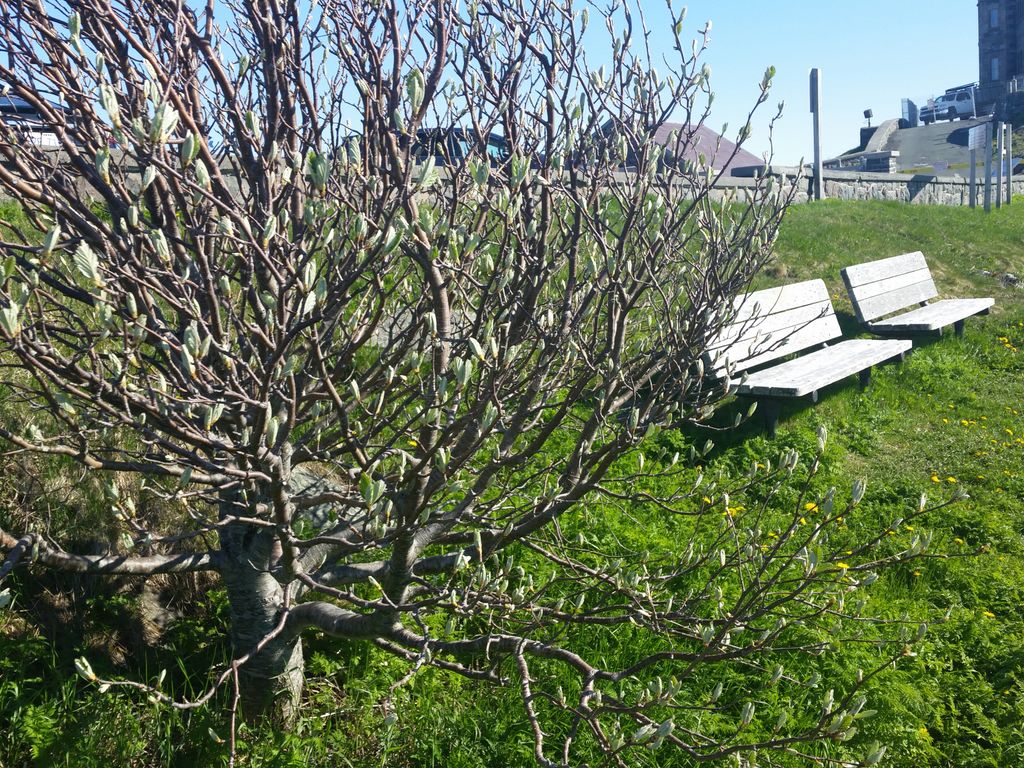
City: st_johns